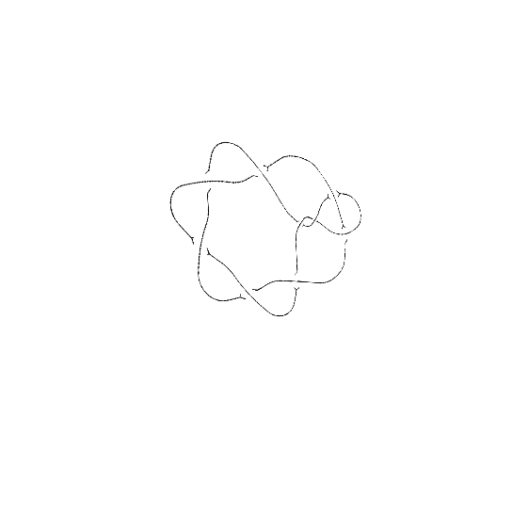
Crossing number: 9